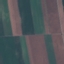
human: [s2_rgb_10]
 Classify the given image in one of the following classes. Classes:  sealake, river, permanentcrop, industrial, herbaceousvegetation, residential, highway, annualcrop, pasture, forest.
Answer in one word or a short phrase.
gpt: AnnualCrop